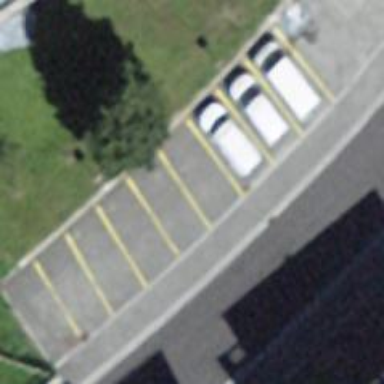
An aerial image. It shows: Parking area with surface.